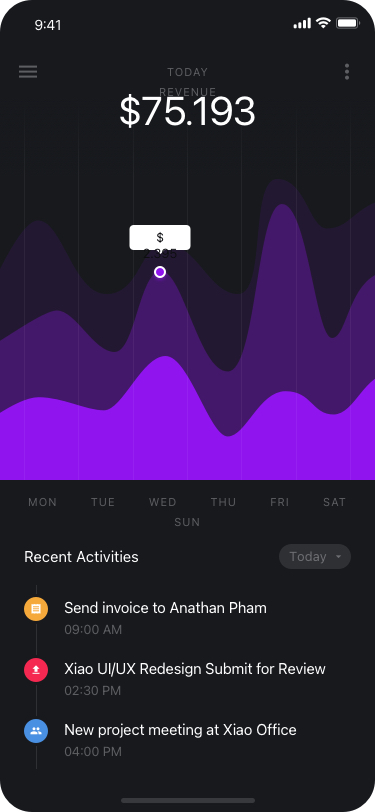
Text in this UI design:
Today
Recent Activities
Xiao UI/UX Redesign Submit for Review
02:30 PM
New project meeting at Xiao Office
04:00 PM
Send invoice to Anathan Pham
09:00 AM
$ 2.395
MON        TUE        WED        THU        FRI        SAT        SUN
$75.193
TODAY REVENUE